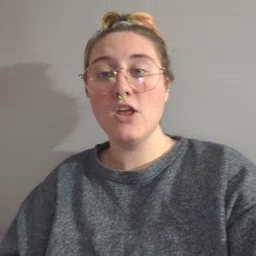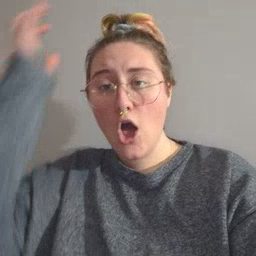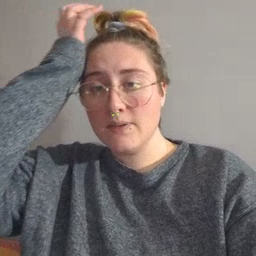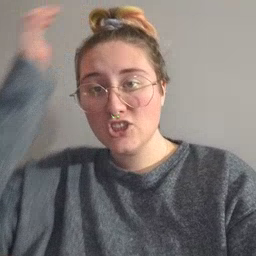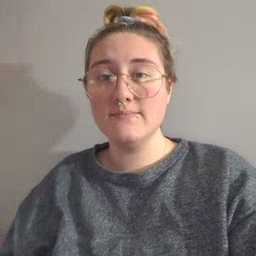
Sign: garbage